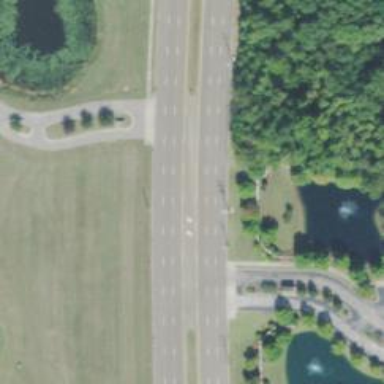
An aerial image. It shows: Dual carriageway service road with asphalt surface.